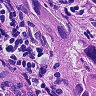
Metastatic tissue present: yes